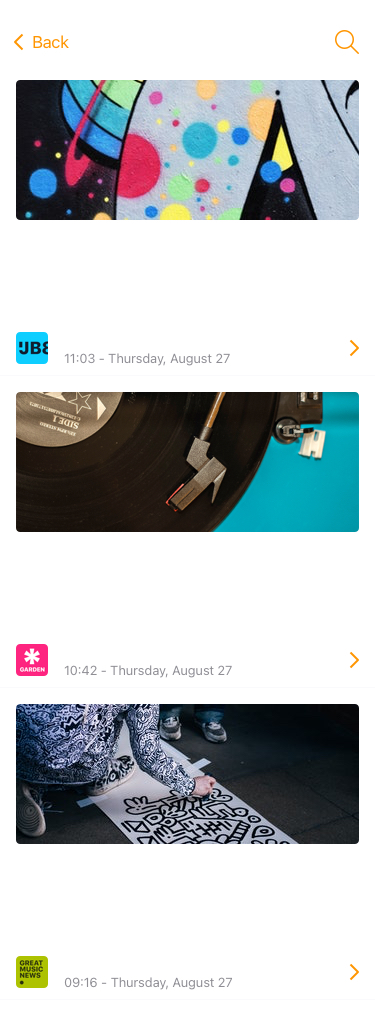
Text in this UI design:
London Grammar Just Made the Greatest Video
The 50 Best Romantic Songs of the Last 20 Years
The Best Modern Summer Songs From America